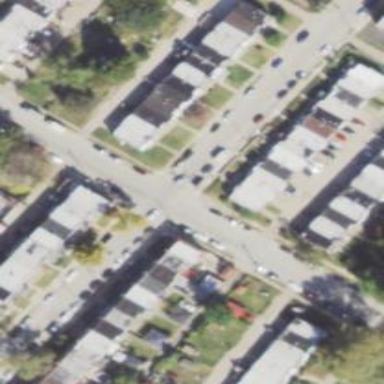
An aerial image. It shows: Alley classified as service road.